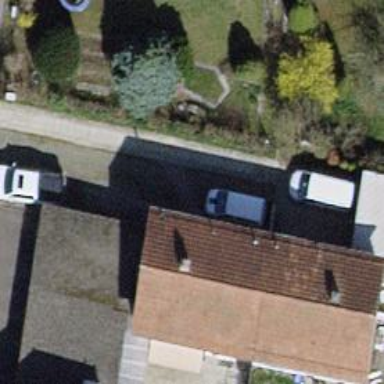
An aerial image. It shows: Semidetached house with tile roof.